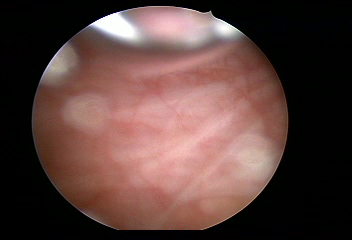
Modality: WLC
Class: Foreign bodies
Subclass: AirBubble
Bladder cancer association: No
Annotated structures: Air bubble